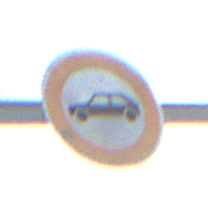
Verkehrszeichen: VerbotPersonenkraftwagen
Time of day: SunriseSunset
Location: Outdoor (Nature)
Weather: PartlyCloudy
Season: NotSpecified
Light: Natural